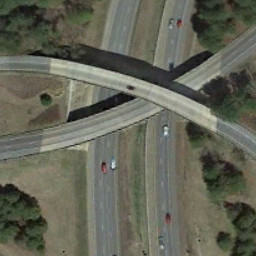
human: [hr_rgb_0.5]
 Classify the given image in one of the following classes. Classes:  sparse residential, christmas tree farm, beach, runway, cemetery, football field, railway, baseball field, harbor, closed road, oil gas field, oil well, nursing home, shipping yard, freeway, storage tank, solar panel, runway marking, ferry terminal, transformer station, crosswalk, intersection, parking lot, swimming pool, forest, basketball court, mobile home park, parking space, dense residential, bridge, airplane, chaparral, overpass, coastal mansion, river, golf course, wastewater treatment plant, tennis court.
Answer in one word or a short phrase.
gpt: overpass